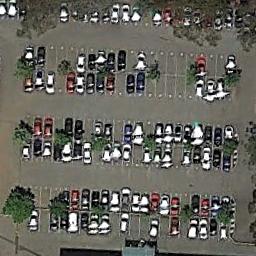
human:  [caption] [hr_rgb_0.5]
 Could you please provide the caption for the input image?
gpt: Ten rows of cars were parked in the parking lot .

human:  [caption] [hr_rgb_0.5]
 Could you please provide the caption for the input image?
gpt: There are many different colored cars in the parking lot .

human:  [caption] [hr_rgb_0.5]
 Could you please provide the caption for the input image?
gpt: The parking lot is next to some trees .

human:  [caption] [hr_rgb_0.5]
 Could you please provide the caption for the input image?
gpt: The parking lot has some cars arranged neatly in lines and some trees are among cars .

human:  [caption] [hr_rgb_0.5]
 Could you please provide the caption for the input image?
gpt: There are many cars and some empty space on the parking lot .